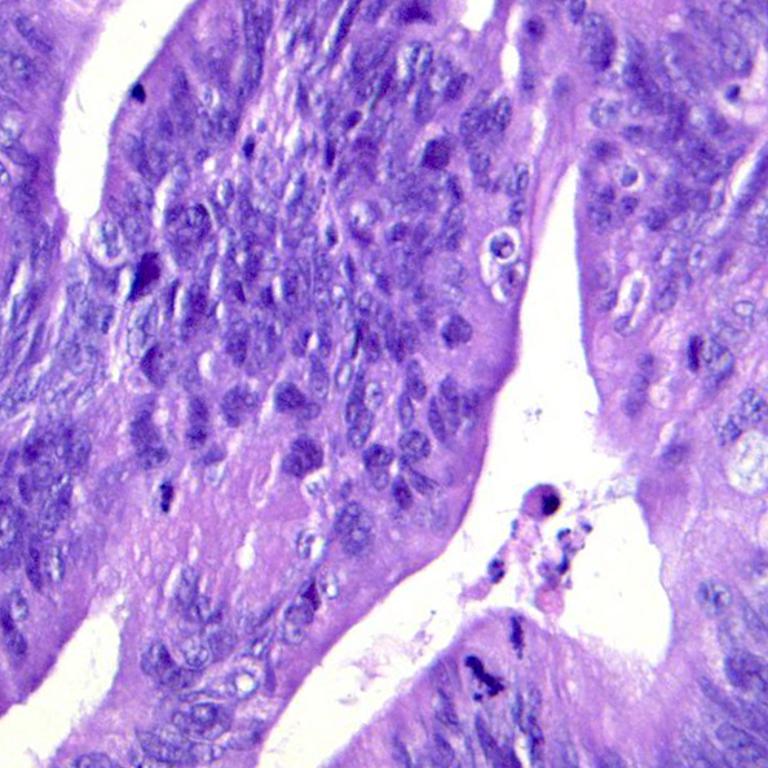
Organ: colon
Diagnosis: adenocarcinomas